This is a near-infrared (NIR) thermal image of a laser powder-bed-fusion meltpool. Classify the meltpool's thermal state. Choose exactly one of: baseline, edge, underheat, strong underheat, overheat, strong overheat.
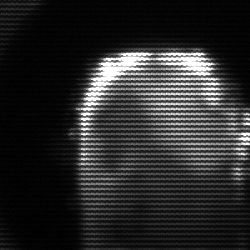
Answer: baseline